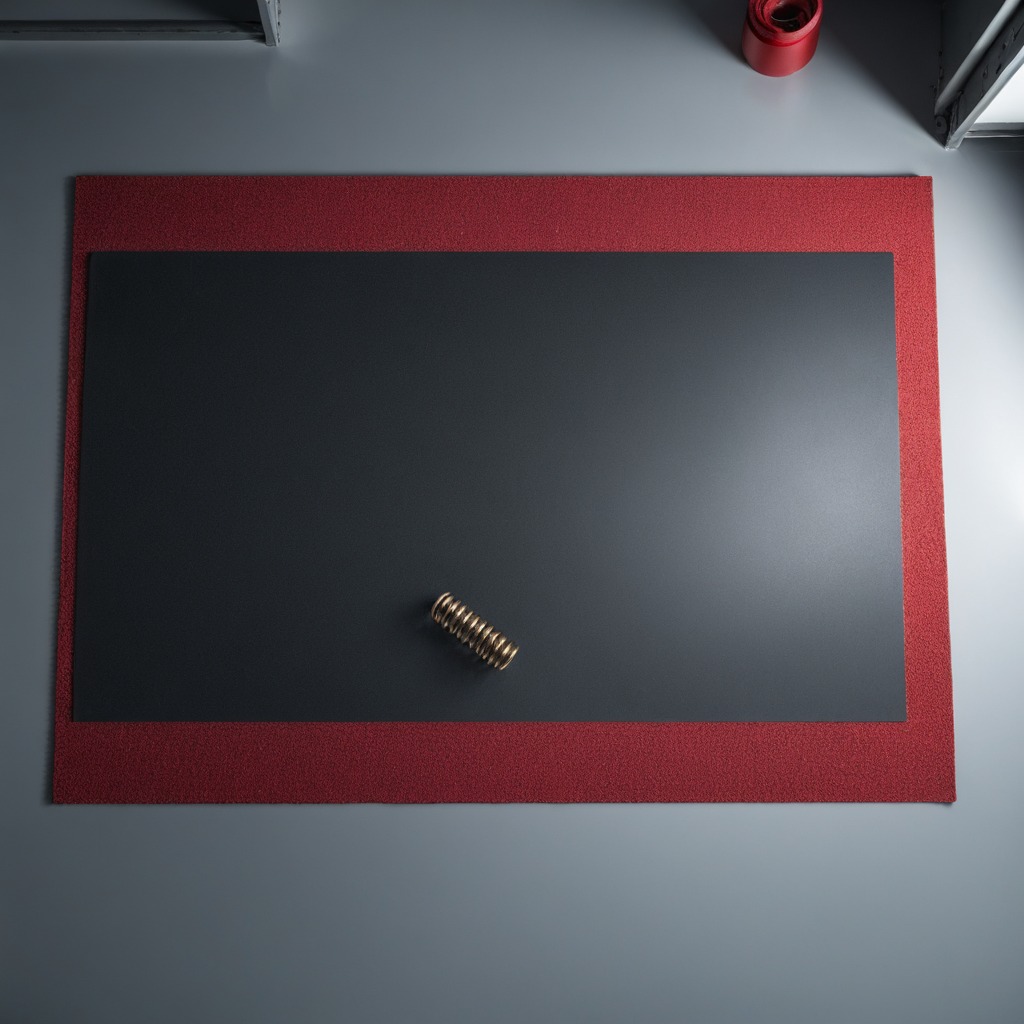
A coiled metal spring is lying on the tabletop.